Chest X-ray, PA view. Patient: 46 years old, sex M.
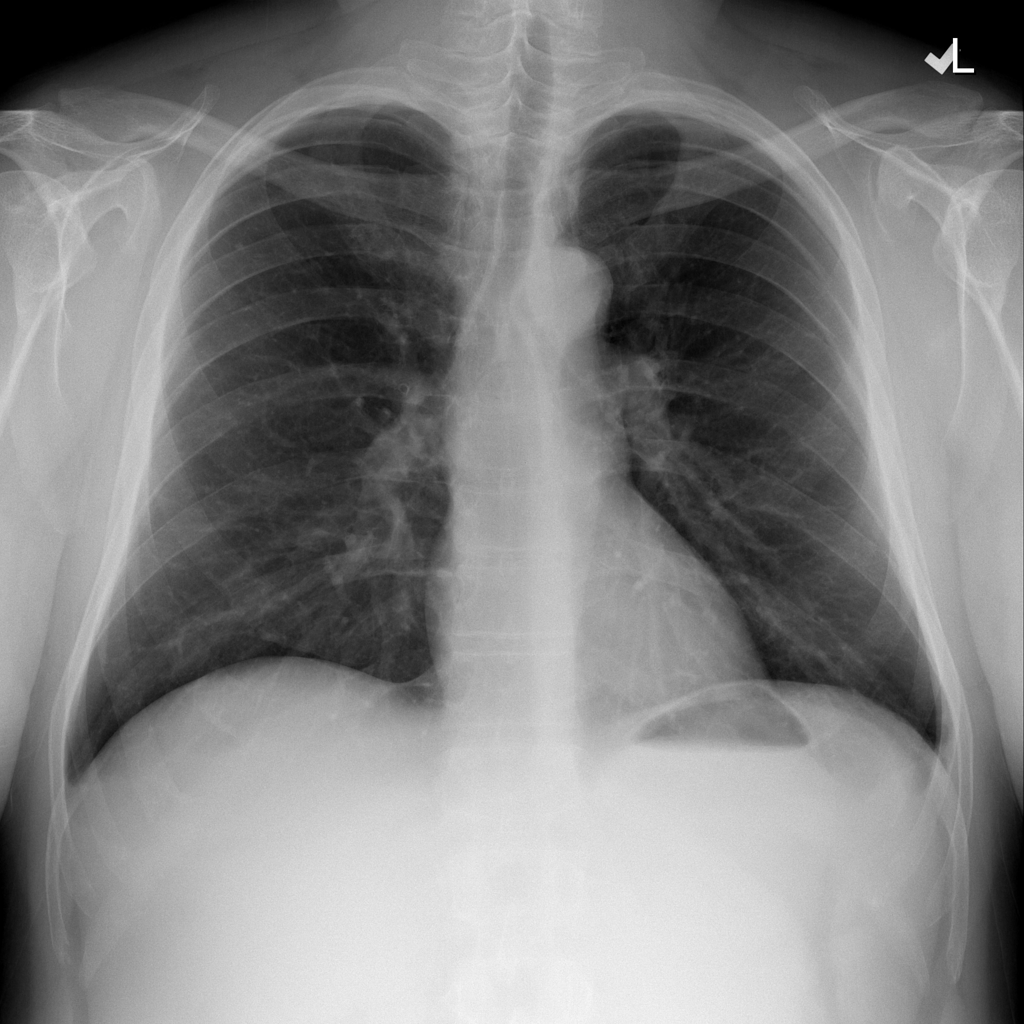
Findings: No Finding